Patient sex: F
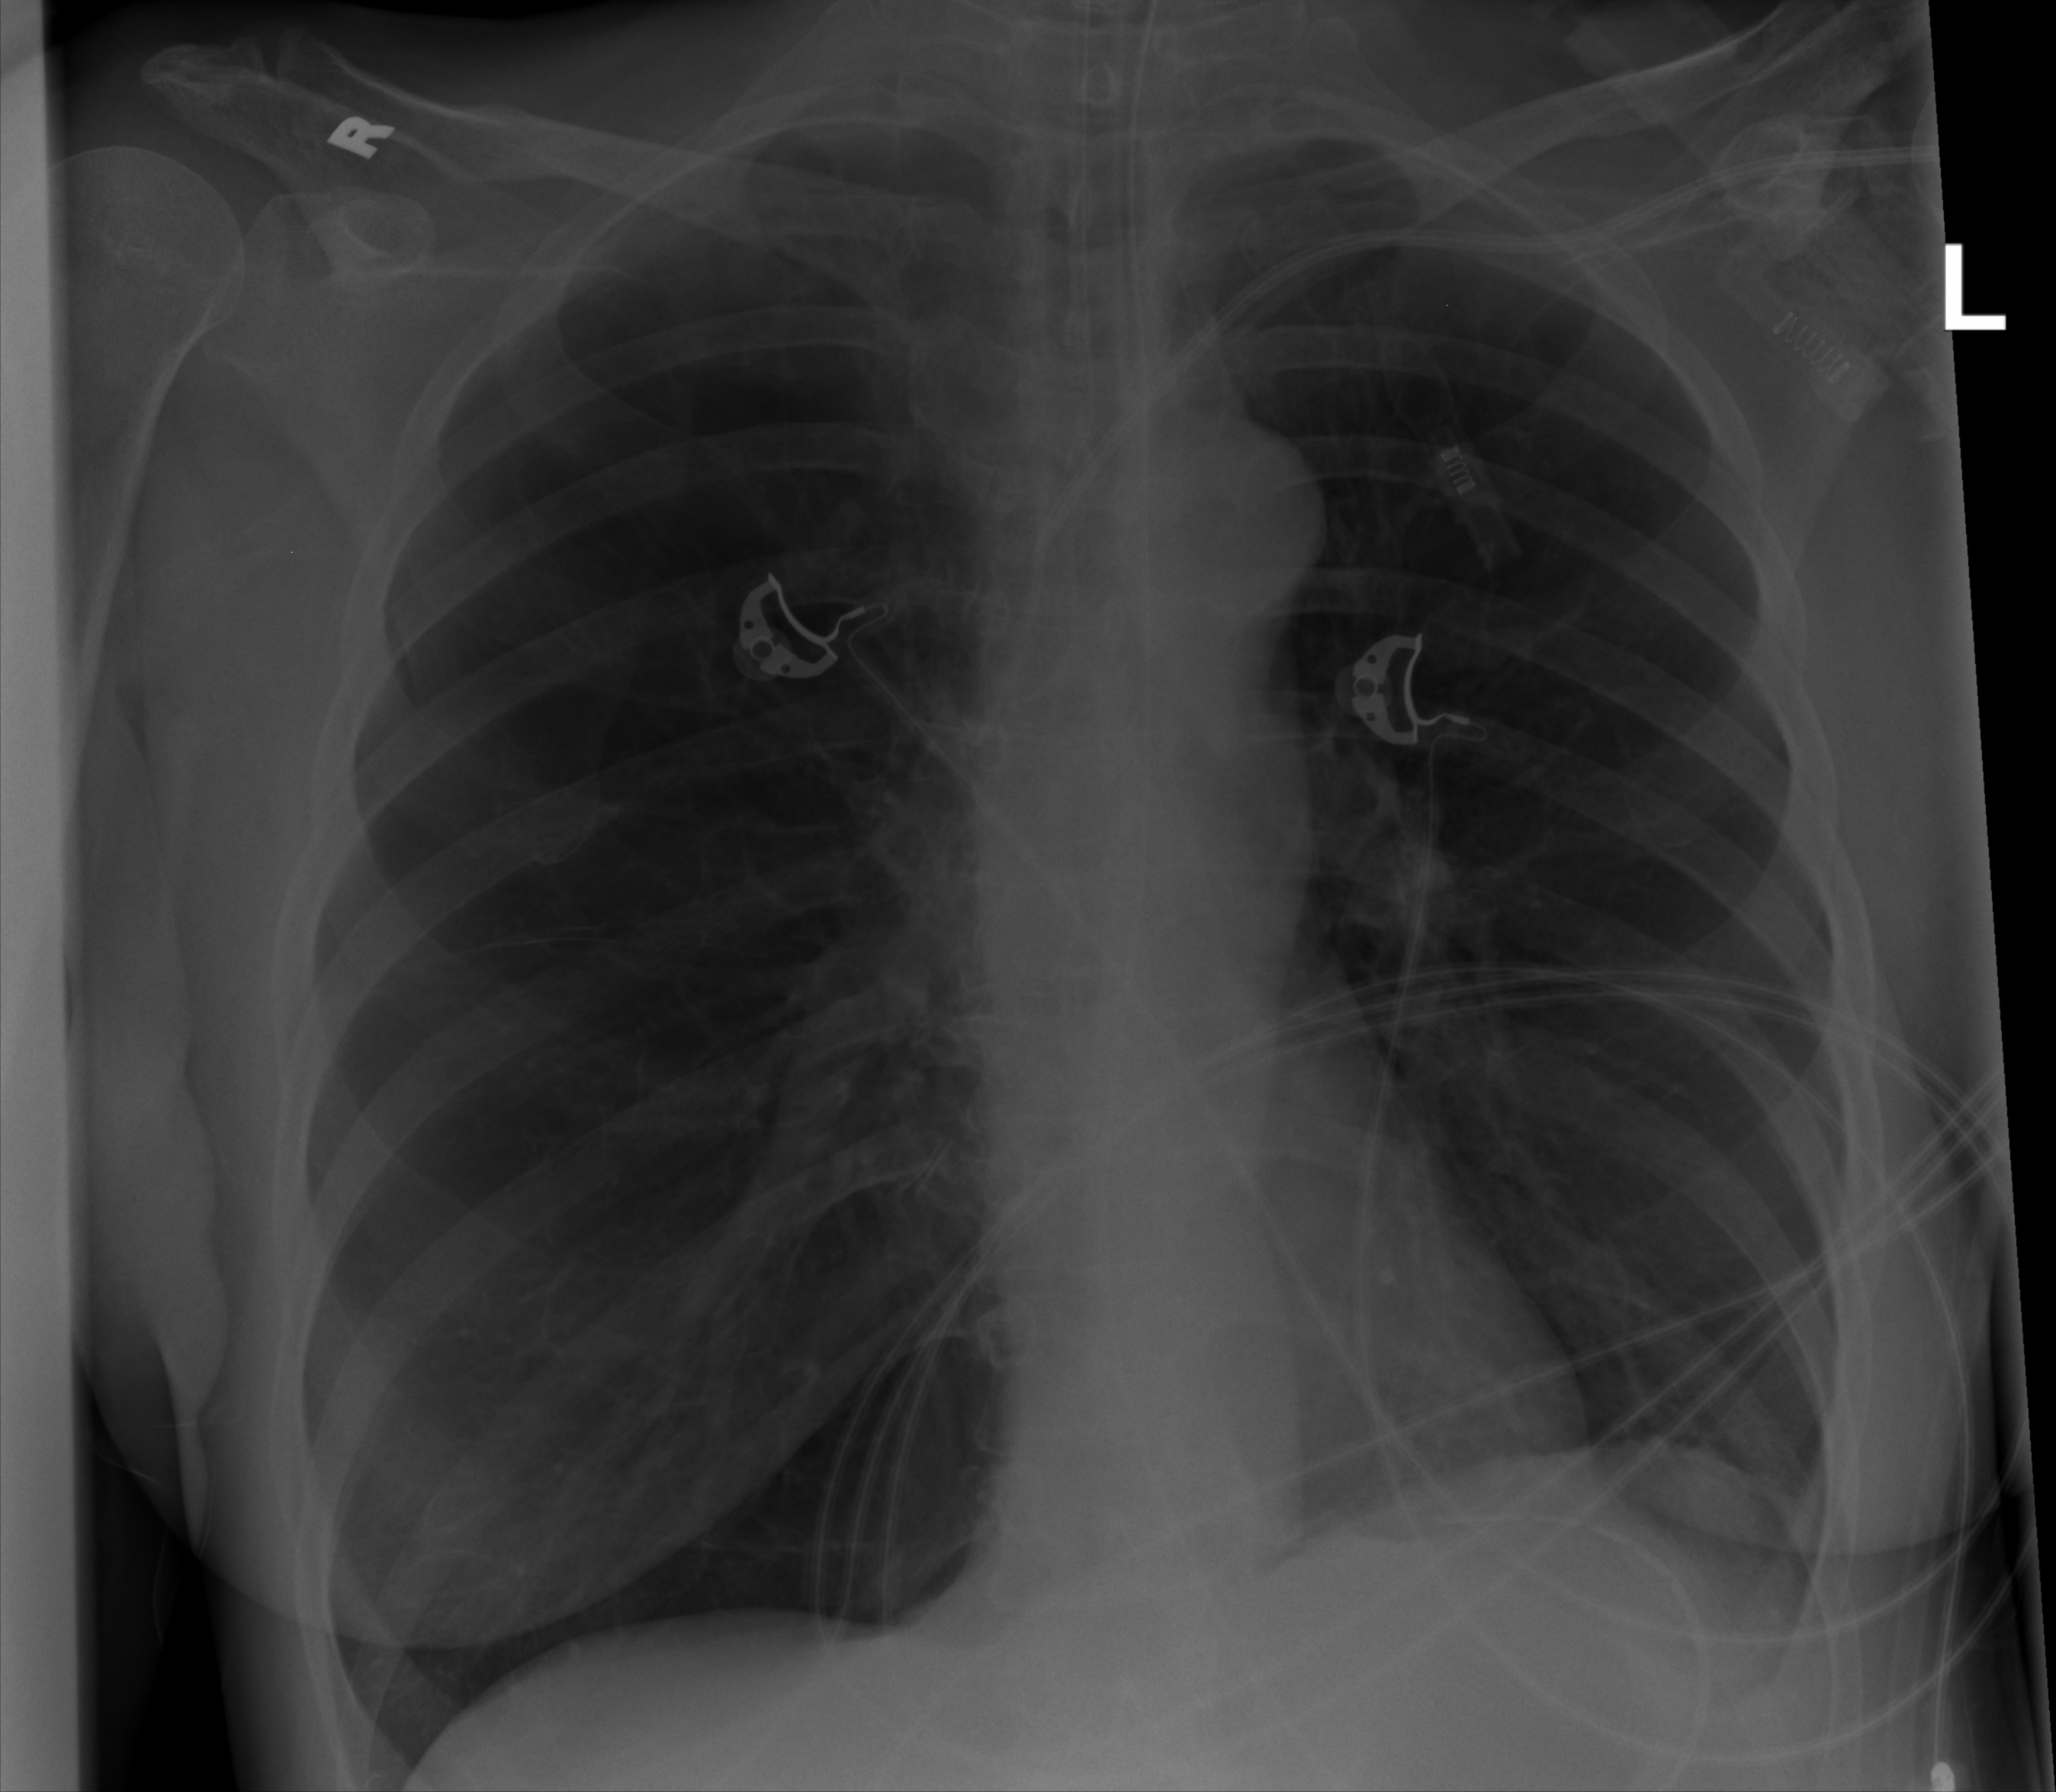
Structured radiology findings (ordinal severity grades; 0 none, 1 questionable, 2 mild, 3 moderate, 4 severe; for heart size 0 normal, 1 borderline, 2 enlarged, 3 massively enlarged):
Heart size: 0
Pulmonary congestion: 0
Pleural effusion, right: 0
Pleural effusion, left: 2
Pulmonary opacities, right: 0
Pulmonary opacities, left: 1
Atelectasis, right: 0
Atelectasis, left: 2